Question: I am trying to use this:
> BitmapFactory.decodeFile("logo.jpg")
and I don't seem to have the file: logo.jpg in the right place in comparison to my apk. where should it go?
P.S. the error I get is:
I now am using this: >BitmapFactory.decodeResource(getActivity().getResources(),"logo.jpg")
and am now getting a compiler error that says:
> The method getActivity() is undefined for the type Brick
(Brick is the name of the class)
I don't care which solution works as long as one of them does
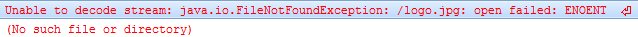
Answer: I think what you are trying to do is to put an JPG file into your project and load via Java code, is that correct.
If so, you'll need to put your 'logo.jpg' into your 'assets' folder,
and load it using the similar method as this SO answer stated:
<URL>
---
For your convenience I pasted the code as below:
'''
InputStream bitmap=null;
try {
bitmap=getAssets().open("logo.png");
Bitmap bit=BitmapFactory.decodeStream(bitmap);
img.setImageBitmap(bit);
} catch (IOException e) {
e.printStackTrace();
} finally {
if(bitmap!=null)
bitmap.close();
}
'''